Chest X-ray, AP view. Patient: 9 years old, sex M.
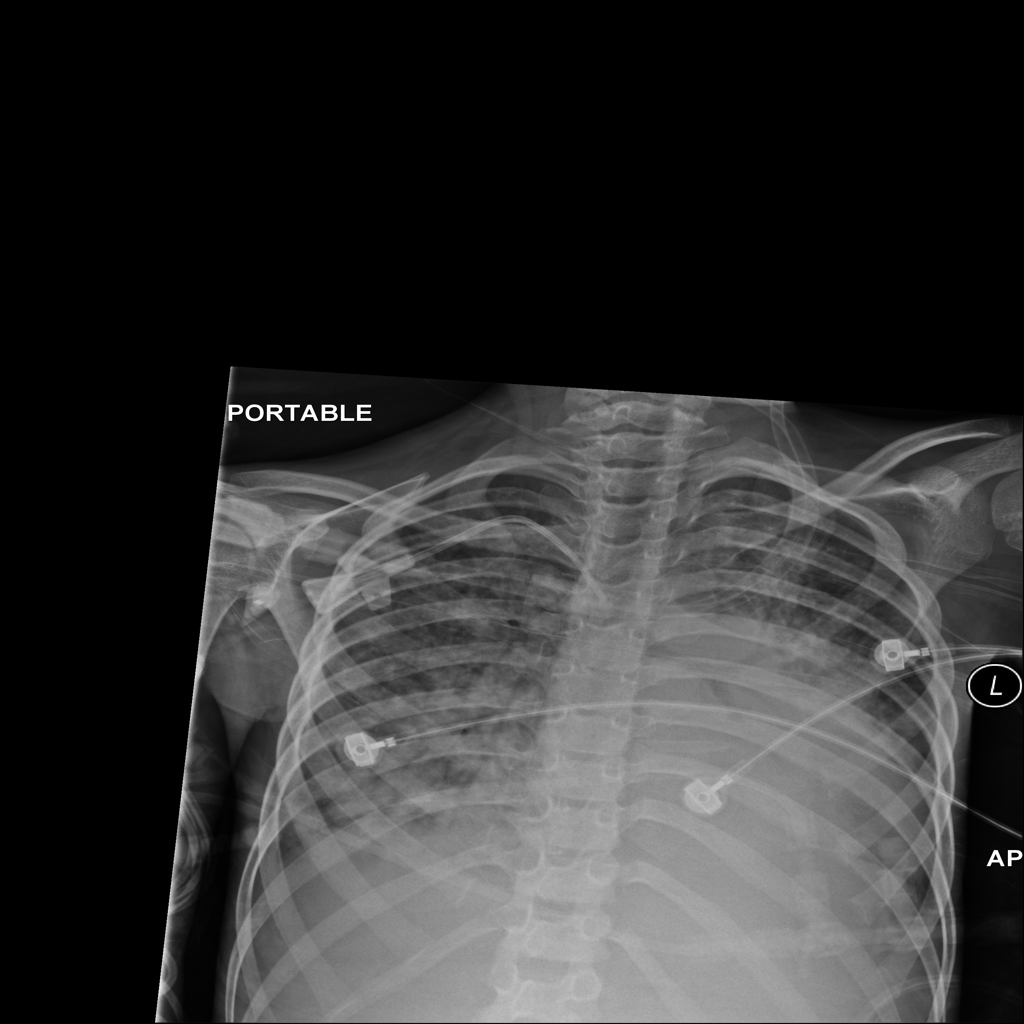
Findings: Atelectasis, Edema, Infiltration